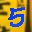
Label: 5